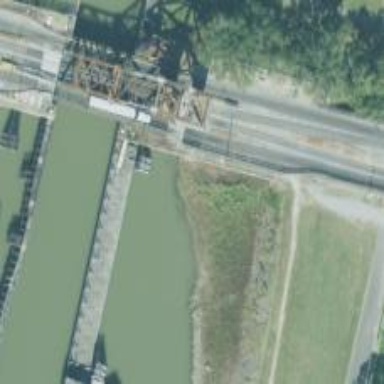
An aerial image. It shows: Movable bascule bridge over footway road.